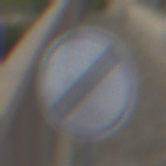
Verkehrszeichen: EndeSaemtlicherBegrenzungen
Umgebung: Outdoor, Suburban
Tageszeit: MorningAfternoon
Wetter: PartlyCloudy
Licht: Natural
Jahreszeit: NotSpecified
Kontrast: LowContrast